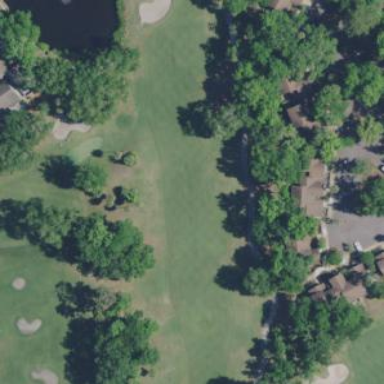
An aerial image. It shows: Golf fairway surrounded by grass.